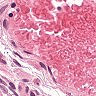
Metastatic tissue present: no